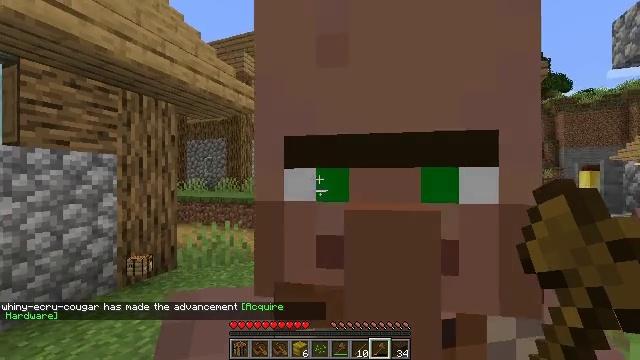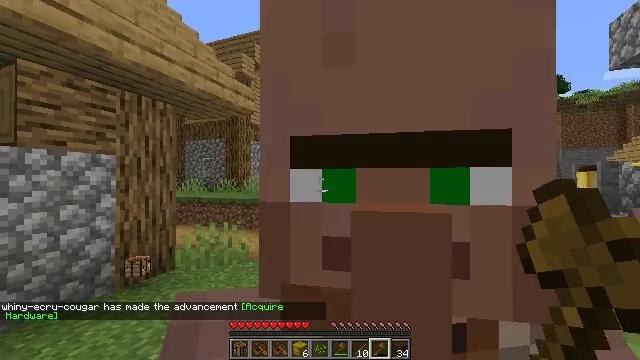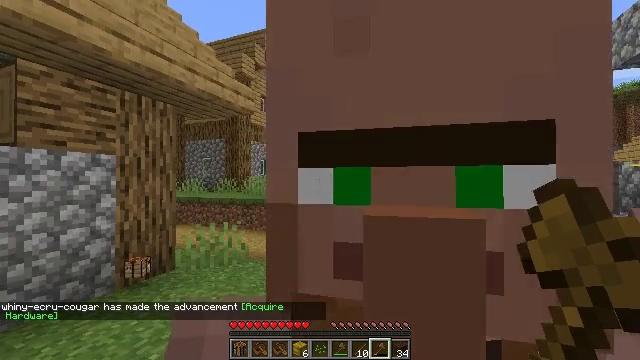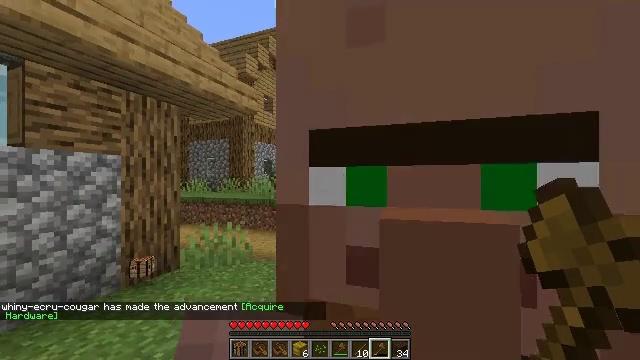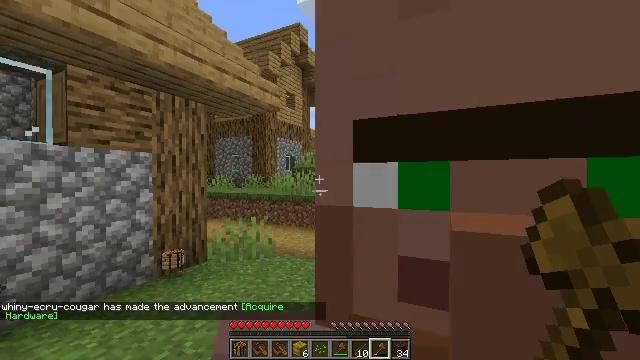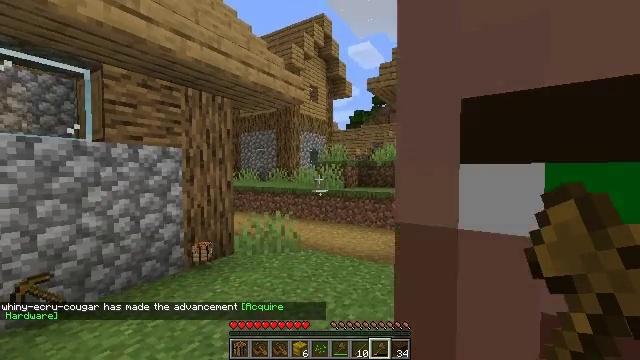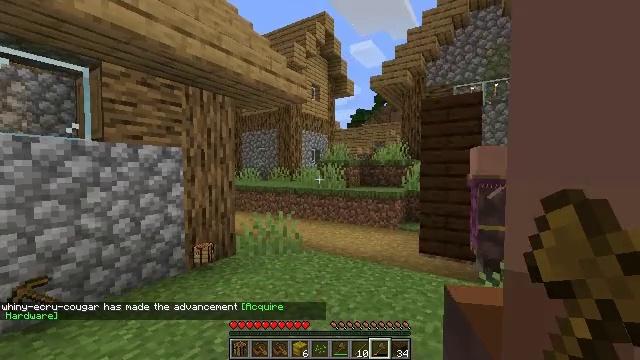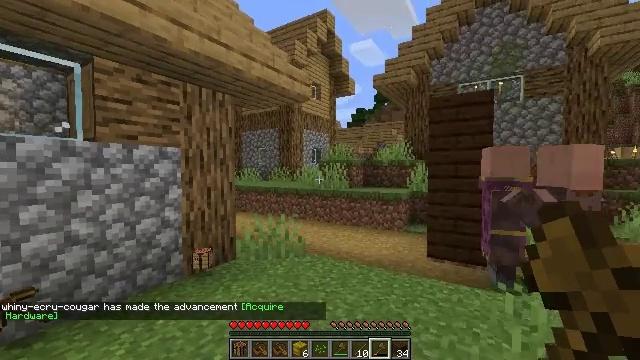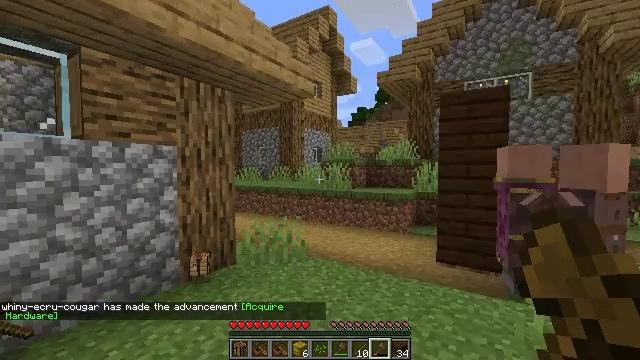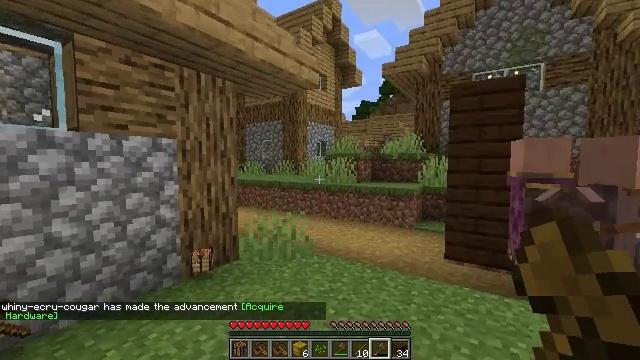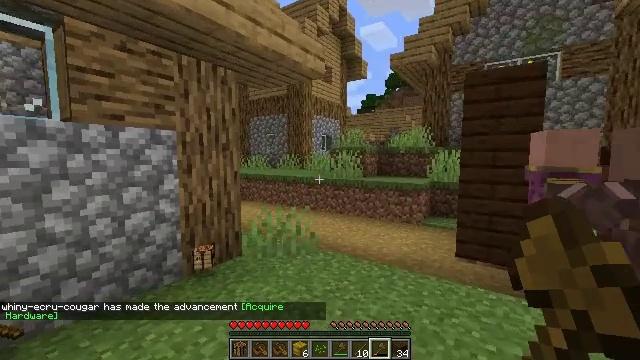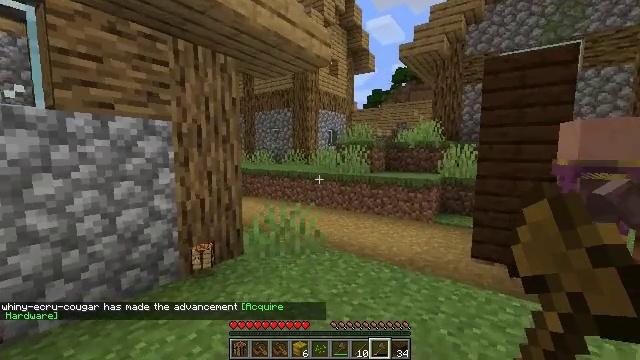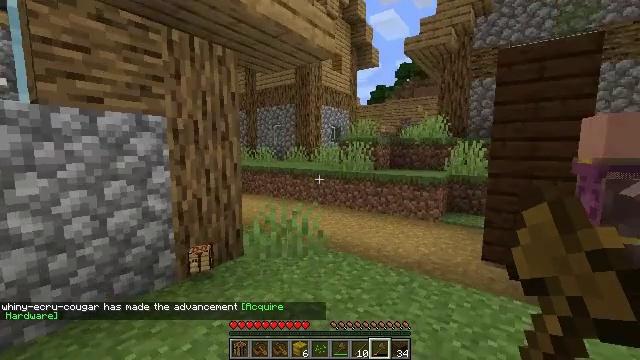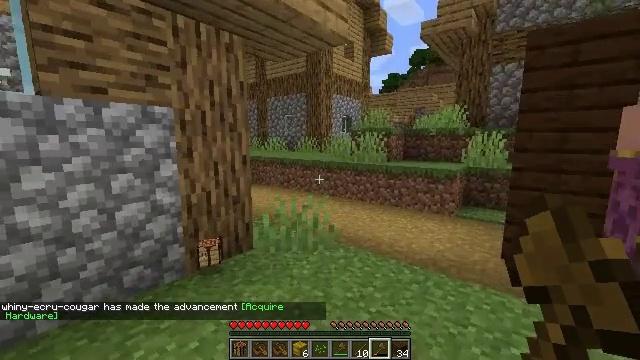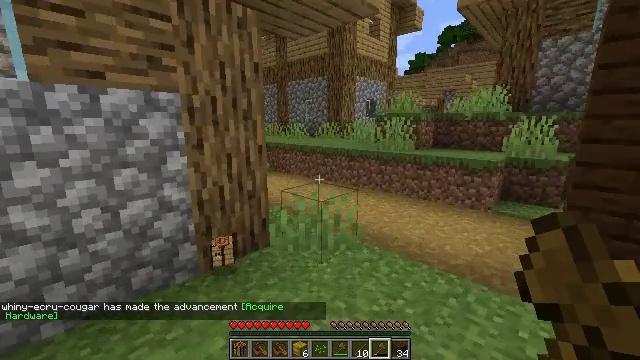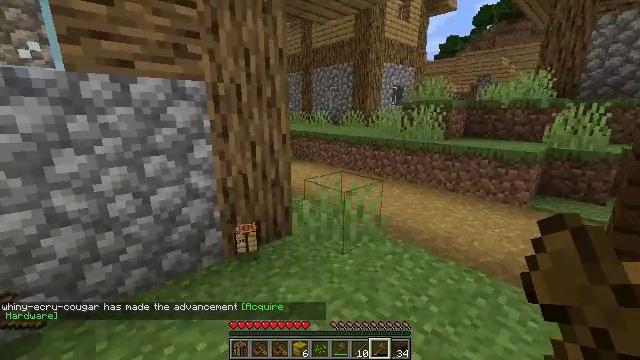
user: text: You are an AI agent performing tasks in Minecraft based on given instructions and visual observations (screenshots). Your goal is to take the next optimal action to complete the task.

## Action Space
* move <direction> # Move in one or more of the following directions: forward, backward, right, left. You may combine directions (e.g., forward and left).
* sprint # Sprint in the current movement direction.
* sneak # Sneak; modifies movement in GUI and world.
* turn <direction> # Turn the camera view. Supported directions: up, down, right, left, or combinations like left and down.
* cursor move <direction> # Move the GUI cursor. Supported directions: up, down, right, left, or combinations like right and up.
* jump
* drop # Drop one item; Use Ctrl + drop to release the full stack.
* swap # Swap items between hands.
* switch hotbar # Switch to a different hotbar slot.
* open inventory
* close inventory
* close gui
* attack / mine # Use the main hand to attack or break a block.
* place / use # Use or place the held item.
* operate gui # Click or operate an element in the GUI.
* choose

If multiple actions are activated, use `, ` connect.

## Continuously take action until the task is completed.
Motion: motion action
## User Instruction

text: Attack the white bed to collect it.
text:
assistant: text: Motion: no_op
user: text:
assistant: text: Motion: no_op
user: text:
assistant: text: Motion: no_op
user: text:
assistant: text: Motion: move forward, turn left
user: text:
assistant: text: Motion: move forward, turn left and down
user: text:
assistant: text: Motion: move forward
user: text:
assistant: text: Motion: move forward
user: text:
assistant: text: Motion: move forward
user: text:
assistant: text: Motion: move forward, turn down
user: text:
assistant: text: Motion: move forward, turn left and down
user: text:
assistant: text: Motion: move forward, turn left and down
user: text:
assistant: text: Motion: move forward
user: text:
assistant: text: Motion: move forward, turn left and down
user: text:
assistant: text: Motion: move forward, sprint, turn left and down
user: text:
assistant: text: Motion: move forward, sprint, turn left and down
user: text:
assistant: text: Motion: move forward, sprint, turn left and down
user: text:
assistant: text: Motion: move forward, sprint, turn left
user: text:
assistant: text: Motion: move forward, sprint, turn left
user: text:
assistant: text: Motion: move forward and move right, sprint, turn left
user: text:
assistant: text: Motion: move forward and move right, sprint, turn left
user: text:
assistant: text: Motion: move forward and move right, sprint, turn left
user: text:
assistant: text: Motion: move forward and move right, sprint, turn left
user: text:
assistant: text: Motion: move forward and move right, sprint, turn left
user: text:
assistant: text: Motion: move forward and move right, sprint, turn left
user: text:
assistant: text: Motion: move forward and move right, sprint, turn left
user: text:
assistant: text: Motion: move forward and move right, sprint, turn left
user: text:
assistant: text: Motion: move forward and move right, turn left
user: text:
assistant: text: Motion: move forward and move right, turn left
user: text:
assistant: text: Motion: move forward and move right
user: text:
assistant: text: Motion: move forward and move right, turn left